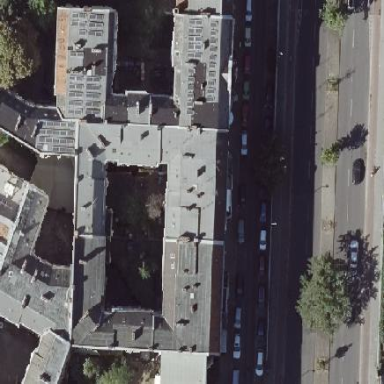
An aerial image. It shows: Residential building with distinctive double saltbox roof shape.